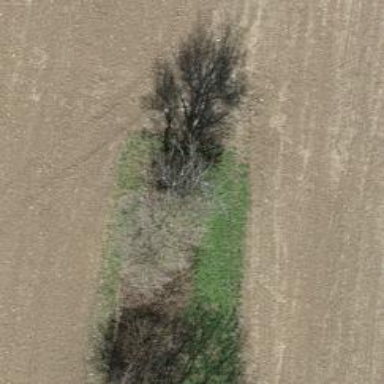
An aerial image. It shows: Row of trees in natural setting.